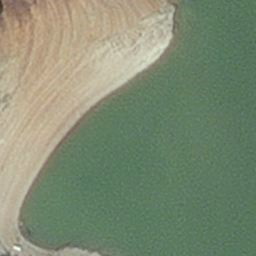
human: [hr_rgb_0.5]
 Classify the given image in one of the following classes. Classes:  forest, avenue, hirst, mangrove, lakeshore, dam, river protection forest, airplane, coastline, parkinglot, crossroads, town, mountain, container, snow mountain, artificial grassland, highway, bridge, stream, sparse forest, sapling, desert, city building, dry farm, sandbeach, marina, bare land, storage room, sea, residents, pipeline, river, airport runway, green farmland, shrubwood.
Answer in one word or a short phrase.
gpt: hirst